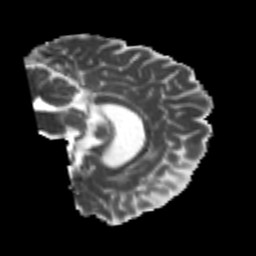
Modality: MD
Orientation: sagittal
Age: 23
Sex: male
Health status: healthy
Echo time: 0.074 s